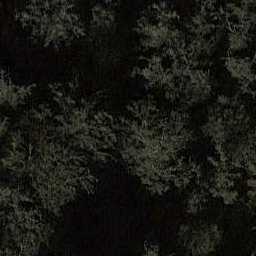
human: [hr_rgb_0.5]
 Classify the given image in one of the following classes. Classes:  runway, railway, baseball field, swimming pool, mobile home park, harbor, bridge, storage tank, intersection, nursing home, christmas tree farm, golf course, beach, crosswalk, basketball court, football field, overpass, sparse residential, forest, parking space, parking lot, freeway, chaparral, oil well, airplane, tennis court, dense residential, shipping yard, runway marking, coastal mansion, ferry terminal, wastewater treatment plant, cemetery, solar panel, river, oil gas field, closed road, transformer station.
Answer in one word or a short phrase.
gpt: forest